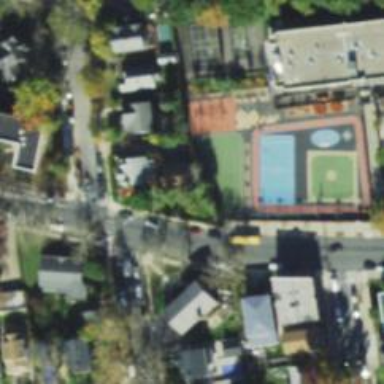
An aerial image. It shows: Schoolyard with asphalt surface.